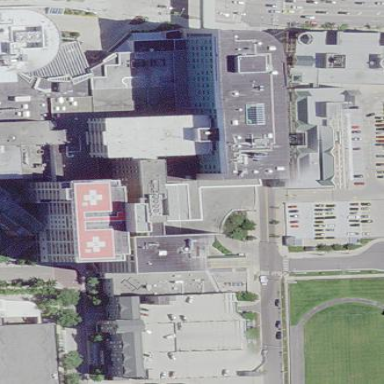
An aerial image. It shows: Hospital with helipad for emergency medical services.